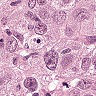
Metastatic tissue present: yes